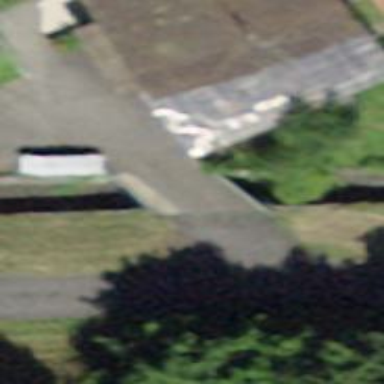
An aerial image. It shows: Driveway bridge over service road.